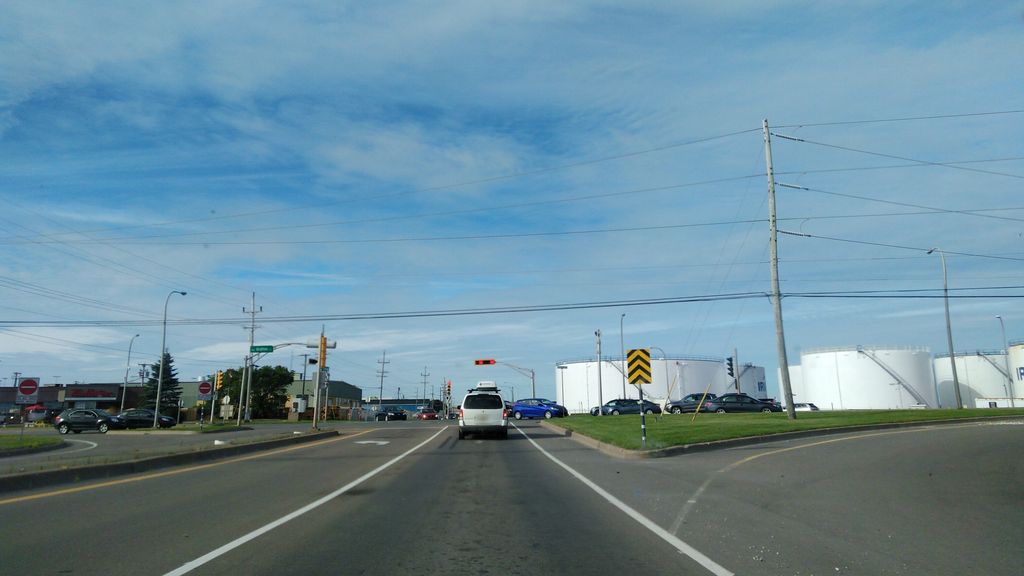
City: charlottetown